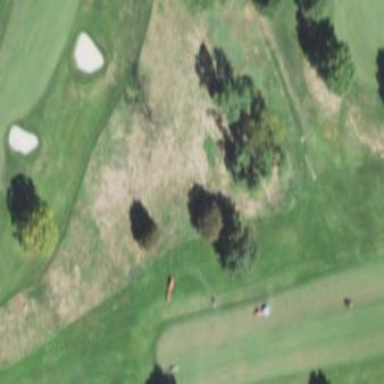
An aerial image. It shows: Area with grass used as rough in golf course.